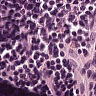
Metastatic tissue present: no